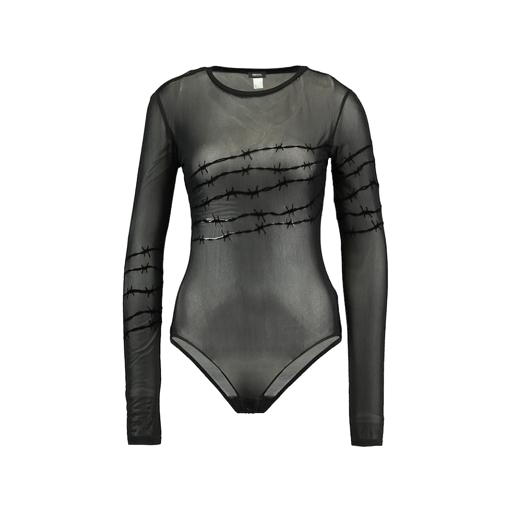
black upertrash sheer, sheer long sleeve, black mira cape-effect bodysuit, white background